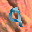
Label: 9